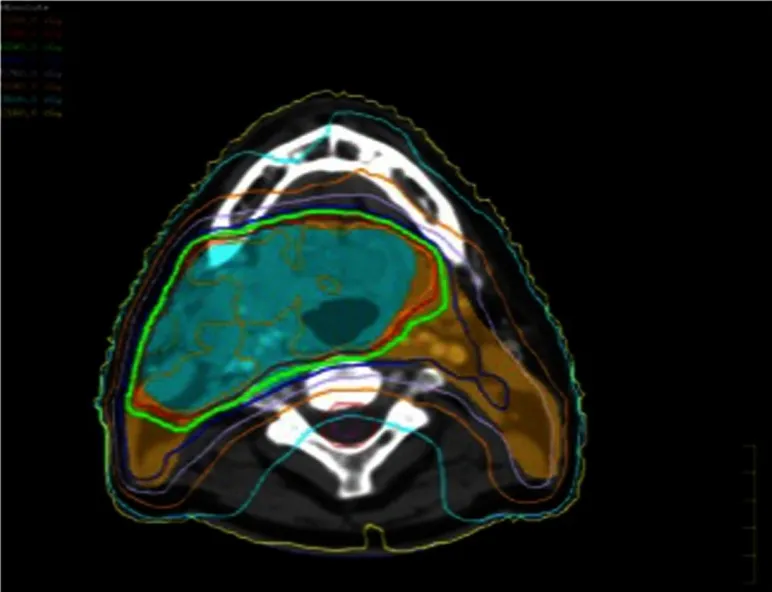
The initial IMRT plan isodose lines (with the doses in the upper left corner).
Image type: radiology (ct)